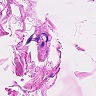
Metastatic tissue present: no